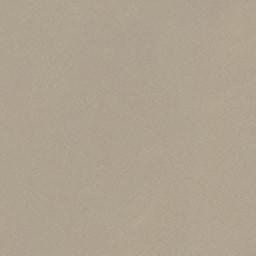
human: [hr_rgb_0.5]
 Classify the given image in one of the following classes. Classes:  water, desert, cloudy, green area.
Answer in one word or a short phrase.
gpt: desert